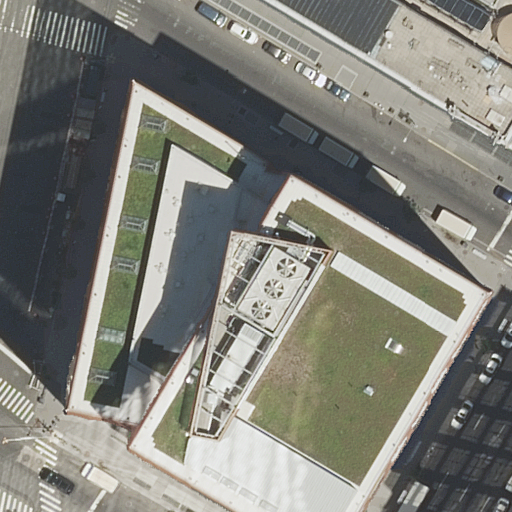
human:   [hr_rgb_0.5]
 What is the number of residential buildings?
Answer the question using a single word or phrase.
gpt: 2

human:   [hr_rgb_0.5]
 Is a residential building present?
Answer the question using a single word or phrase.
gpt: yes

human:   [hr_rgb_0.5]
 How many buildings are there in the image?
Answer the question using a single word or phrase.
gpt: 2

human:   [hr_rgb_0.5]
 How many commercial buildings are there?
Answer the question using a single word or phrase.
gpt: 0

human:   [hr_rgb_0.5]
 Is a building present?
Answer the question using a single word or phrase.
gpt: yes

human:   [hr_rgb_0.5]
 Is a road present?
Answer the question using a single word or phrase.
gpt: yes

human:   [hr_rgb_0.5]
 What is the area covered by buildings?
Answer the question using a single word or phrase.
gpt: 4935m2

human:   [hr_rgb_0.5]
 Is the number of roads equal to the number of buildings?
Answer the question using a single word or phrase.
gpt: no

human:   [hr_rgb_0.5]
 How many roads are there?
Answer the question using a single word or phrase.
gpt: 5

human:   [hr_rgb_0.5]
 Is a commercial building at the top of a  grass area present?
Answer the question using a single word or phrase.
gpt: no

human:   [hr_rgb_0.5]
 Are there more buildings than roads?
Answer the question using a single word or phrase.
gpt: no

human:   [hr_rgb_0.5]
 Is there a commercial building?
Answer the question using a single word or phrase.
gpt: no

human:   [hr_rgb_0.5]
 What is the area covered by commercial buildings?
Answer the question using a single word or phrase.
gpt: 0m2

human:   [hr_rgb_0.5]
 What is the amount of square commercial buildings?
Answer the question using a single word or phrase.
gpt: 0

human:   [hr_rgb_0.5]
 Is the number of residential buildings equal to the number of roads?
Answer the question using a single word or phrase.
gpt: no

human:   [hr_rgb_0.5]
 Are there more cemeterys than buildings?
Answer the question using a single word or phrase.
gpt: no

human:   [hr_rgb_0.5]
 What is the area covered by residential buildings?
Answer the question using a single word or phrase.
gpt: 4935m2

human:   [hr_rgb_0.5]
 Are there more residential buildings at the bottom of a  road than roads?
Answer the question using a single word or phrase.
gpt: no

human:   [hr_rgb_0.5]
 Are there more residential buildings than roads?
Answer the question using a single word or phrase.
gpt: no

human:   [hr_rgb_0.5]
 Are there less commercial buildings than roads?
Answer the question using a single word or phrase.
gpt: yes

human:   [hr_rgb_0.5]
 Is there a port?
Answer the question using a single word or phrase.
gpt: no

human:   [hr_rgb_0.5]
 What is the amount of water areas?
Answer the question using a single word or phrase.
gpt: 0

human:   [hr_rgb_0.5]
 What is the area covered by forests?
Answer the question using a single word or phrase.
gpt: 0m2

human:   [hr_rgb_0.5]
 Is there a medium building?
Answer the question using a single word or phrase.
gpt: no

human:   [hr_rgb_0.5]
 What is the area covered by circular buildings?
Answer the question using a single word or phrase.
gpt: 0m2

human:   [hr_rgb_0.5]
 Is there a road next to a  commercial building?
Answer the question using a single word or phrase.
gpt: no

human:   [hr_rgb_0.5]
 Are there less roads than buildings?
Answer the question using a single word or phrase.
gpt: no

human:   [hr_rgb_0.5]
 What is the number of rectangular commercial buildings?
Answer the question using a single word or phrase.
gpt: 0

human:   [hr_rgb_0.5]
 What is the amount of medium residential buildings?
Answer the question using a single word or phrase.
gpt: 0

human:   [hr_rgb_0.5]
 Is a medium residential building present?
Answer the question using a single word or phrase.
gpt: no

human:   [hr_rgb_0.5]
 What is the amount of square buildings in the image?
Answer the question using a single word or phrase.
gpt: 0

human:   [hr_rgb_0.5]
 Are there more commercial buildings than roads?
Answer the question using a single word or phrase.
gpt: no

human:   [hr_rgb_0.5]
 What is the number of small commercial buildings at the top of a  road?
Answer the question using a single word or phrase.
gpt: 0

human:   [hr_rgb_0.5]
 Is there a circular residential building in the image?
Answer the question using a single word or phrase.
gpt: no

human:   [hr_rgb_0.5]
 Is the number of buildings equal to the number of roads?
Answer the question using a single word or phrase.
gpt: no

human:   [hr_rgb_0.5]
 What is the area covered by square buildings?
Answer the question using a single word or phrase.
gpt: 0m2

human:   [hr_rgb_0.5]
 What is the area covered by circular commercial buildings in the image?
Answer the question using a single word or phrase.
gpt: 0m2

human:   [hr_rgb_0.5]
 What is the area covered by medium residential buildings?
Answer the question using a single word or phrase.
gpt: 0m2

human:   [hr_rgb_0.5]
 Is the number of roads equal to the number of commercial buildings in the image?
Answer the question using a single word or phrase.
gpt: no

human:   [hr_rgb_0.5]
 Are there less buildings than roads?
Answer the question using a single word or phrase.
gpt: yes

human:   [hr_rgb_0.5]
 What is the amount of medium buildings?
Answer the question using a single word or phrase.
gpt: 0

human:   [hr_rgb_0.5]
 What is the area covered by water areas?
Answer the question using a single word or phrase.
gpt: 0m2

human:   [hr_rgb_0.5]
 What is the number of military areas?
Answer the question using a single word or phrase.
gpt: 0

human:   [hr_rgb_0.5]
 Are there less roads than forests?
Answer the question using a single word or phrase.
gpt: no

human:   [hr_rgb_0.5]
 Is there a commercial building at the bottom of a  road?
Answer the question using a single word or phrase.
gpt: no

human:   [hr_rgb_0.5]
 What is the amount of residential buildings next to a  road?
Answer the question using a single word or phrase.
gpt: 2

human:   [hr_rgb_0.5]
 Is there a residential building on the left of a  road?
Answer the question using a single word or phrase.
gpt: no

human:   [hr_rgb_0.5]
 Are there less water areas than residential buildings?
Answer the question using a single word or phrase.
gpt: yes

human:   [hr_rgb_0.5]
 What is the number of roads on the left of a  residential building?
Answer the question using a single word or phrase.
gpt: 3

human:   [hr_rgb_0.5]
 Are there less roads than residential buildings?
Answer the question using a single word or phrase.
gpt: no

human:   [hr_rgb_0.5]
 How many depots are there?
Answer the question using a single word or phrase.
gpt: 0

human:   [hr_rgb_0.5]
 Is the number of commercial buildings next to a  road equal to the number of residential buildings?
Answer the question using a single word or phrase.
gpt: no

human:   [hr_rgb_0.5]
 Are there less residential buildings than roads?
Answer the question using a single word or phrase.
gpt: yes

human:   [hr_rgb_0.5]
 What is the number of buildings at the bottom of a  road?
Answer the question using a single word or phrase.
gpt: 0

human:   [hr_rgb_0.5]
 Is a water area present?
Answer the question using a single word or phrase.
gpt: no

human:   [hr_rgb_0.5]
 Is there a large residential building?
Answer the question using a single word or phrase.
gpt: yes

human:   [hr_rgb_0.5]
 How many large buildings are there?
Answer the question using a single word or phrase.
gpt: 2

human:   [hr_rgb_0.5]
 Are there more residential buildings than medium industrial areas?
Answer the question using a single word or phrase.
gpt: yes

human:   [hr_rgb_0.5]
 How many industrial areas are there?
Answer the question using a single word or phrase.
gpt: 0

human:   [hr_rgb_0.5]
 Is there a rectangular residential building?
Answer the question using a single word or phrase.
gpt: yes

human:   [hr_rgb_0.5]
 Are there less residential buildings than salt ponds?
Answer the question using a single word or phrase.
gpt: no

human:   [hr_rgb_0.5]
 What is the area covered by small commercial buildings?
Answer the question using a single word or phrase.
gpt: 0m2

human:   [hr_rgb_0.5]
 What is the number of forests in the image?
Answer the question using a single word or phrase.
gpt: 0

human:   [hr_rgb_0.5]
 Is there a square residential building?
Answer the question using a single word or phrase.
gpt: no